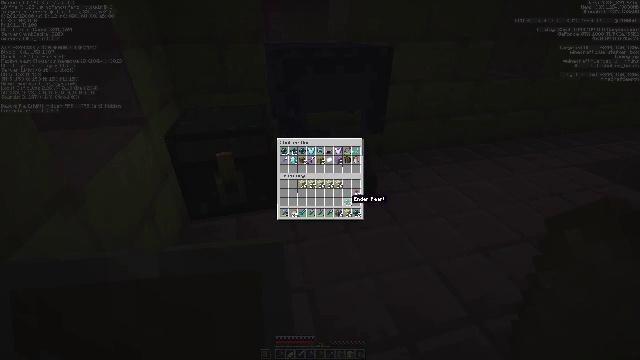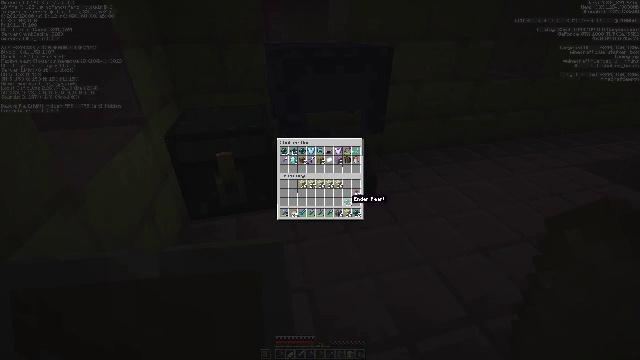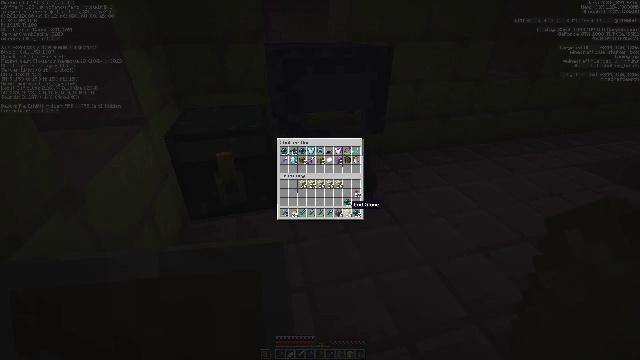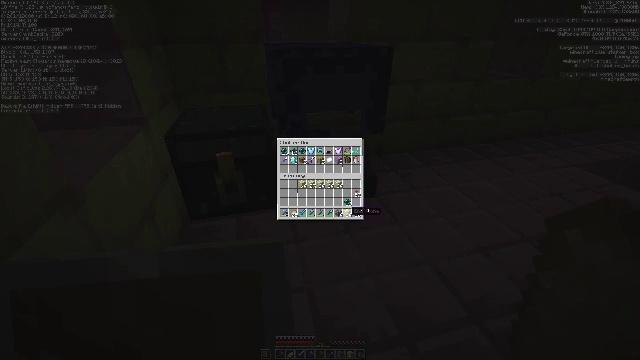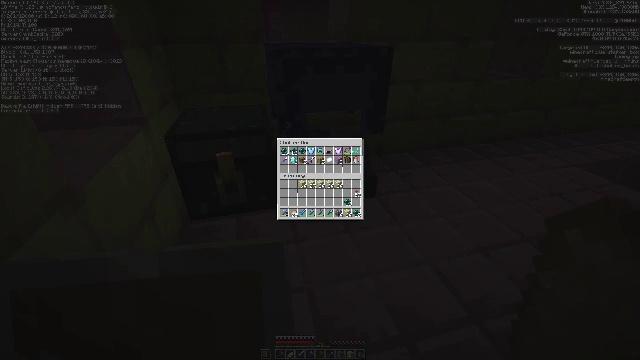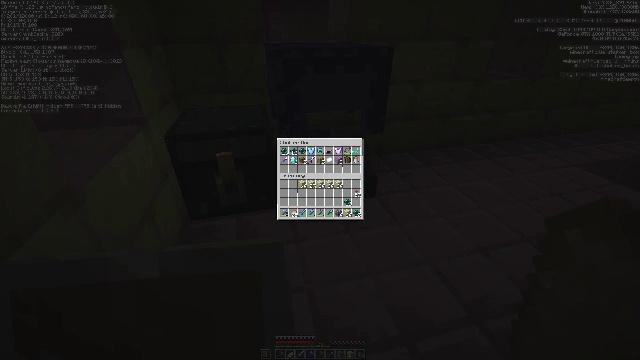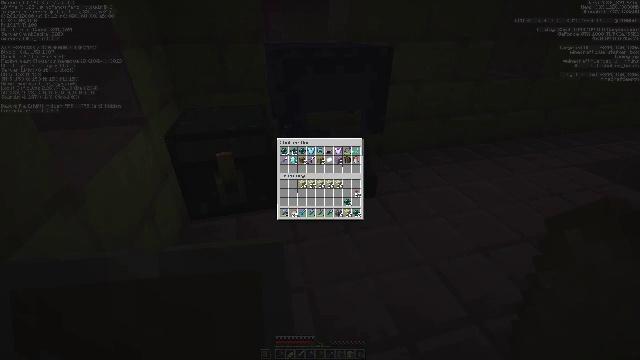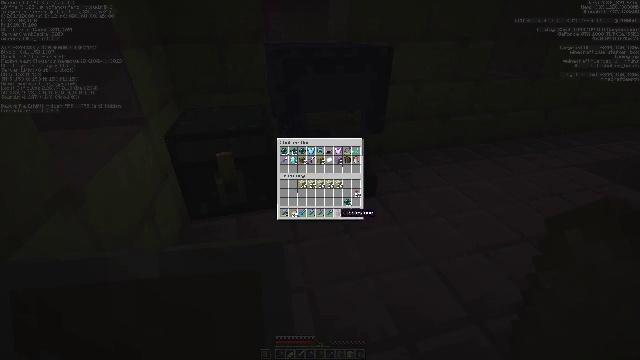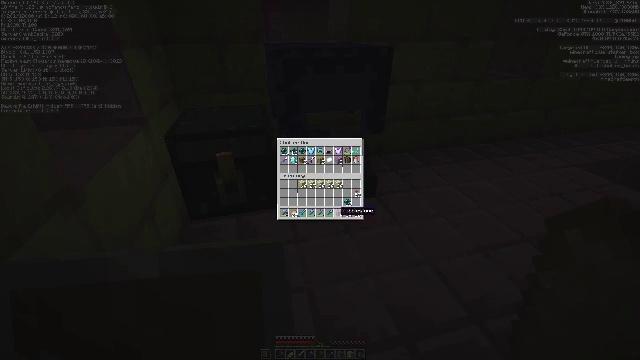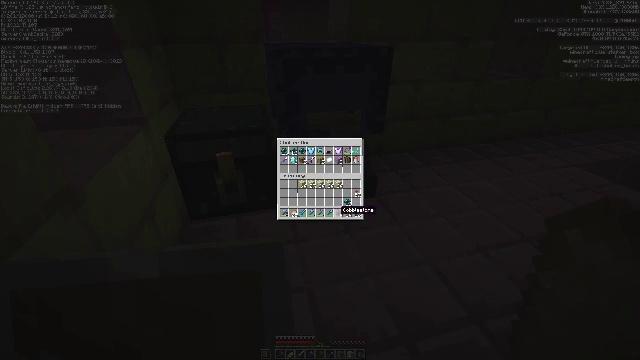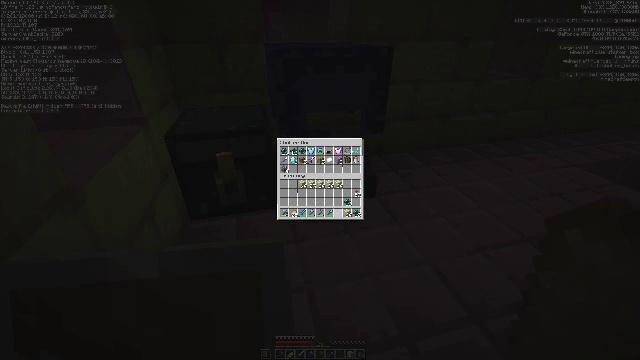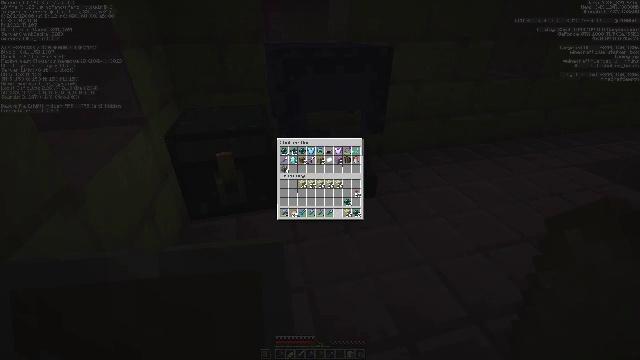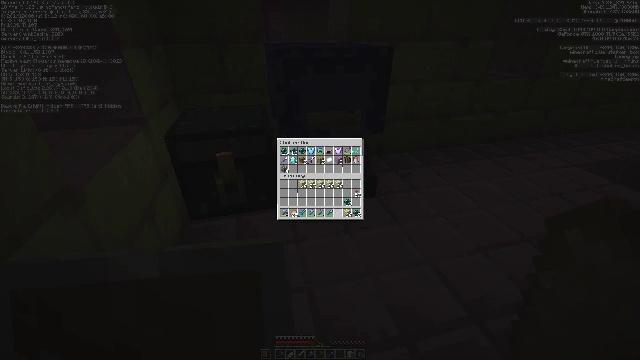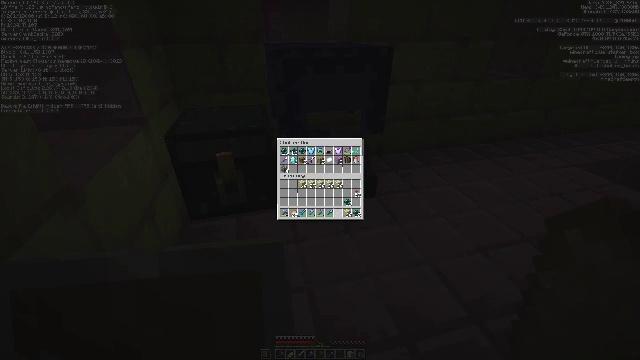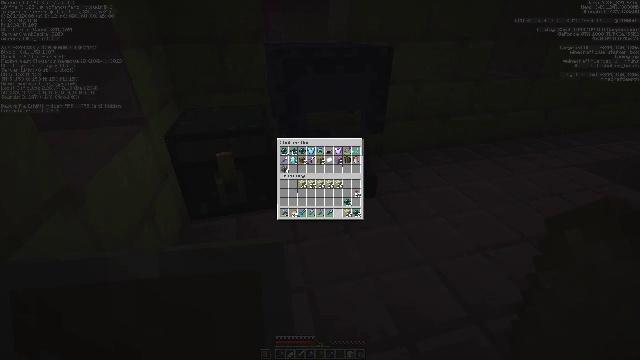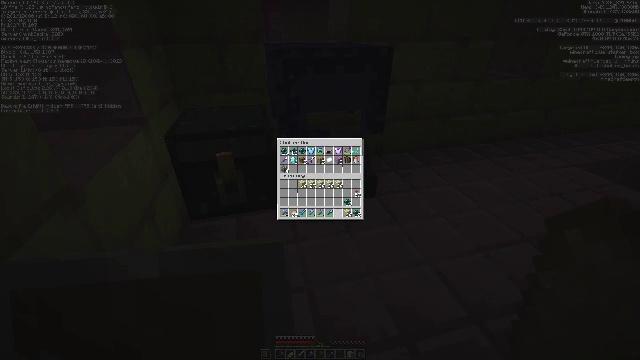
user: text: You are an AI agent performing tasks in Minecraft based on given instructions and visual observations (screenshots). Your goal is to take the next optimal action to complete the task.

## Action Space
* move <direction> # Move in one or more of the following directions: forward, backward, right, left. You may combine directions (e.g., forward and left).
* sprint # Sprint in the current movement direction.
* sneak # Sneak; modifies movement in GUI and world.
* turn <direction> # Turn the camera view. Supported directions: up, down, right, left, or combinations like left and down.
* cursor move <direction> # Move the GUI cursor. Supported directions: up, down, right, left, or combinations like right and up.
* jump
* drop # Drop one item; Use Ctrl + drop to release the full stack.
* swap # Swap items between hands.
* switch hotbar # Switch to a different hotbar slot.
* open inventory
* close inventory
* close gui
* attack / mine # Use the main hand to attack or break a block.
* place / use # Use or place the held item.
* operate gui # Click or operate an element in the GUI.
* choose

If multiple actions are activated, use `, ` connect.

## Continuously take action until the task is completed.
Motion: motion action
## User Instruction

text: Attack the blue shulker box to gather it.
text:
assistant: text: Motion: no_op
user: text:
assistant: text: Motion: turn down
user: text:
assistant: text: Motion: turn down
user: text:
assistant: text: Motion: no_op
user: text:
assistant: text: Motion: no_op
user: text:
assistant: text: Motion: sneak, turn left
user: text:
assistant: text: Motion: sneak
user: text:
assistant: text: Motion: sneak
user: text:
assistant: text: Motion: sneak
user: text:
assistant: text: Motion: sneak, attack / mine
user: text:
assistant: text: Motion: sneak, attack / mine
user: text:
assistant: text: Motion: sneak
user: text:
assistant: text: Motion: no_op
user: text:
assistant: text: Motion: no_op
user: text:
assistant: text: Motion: no_op
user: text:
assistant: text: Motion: no_op
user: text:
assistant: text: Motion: no_op
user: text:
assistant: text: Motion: no_op
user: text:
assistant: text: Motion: no_op
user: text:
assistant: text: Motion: no_op
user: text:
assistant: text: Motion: no_op
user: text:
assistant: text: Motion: no_op
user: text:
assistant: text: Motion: no_op
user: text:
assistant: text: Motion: no_op
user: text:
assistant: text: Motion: no_op
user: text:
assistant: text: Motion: no_op
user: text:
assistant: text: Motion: no_op
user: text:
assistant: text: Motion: no_op
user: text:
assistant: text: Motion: open inventory
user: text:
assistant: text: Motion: open inventory